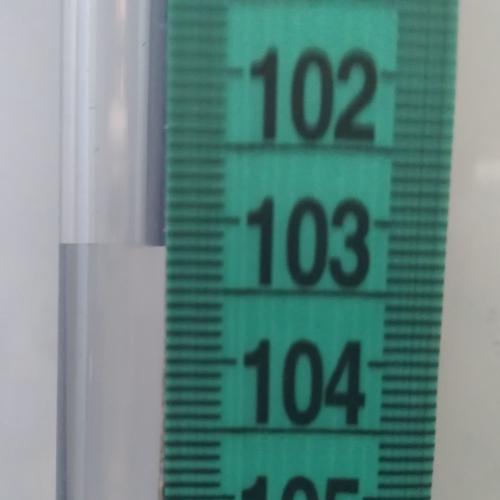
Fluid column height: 103.2 cm